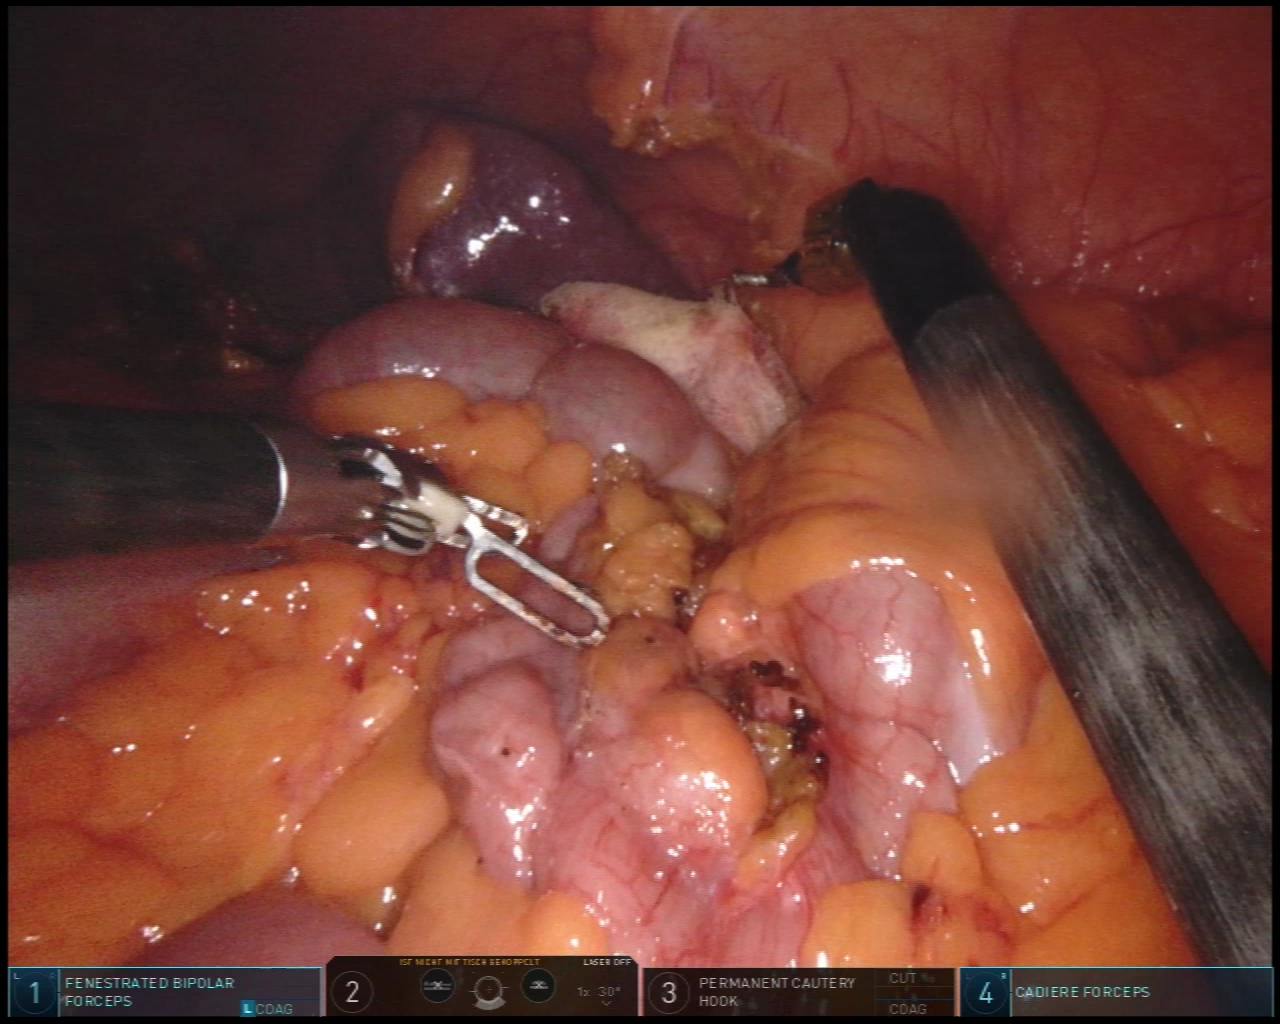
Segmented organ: spleen
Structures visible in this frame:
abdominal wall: yes
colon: yes
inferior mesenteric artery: no
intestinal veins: no
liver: no
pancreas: no
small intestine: no
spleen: yes
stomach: no
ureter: no
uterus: no
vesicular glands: no